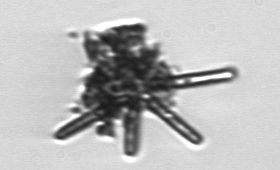
Label: Thalassionema